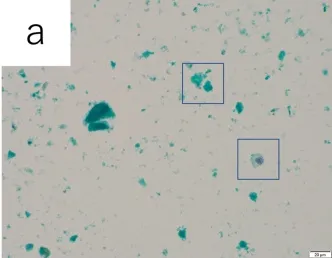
Cytology of BALF and biopsy tissue at bronchoscopy at diagnosis. (a) Papanicolaou staining revealed pale green-stained granular non-structural material and foamy macrophages.
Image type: pathology (papanicolaou)